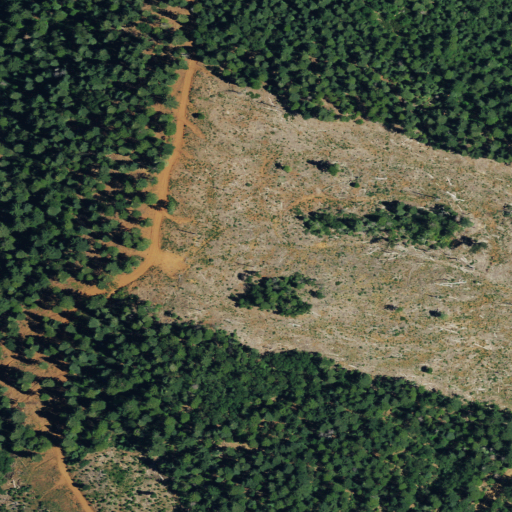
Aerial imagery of ridge(s) in California named Transfer Ridge containing evergreen forest and shrub